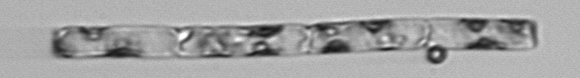
Label: Guinardia_delicatula